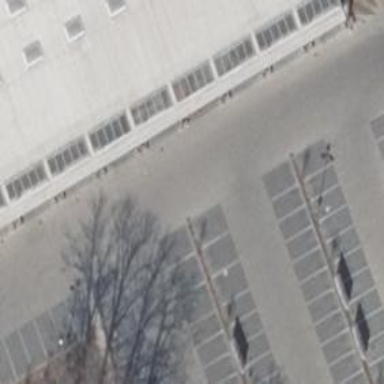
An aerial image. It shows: Parking aisle designated as service road.